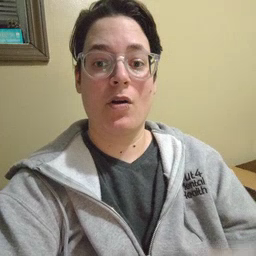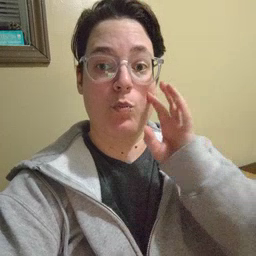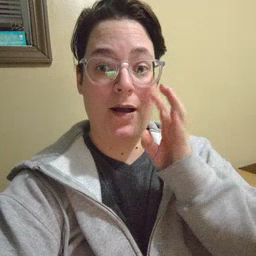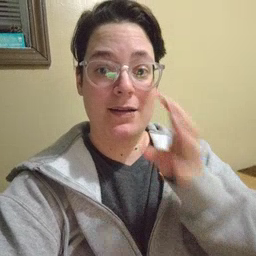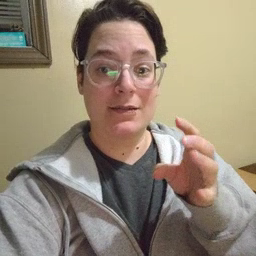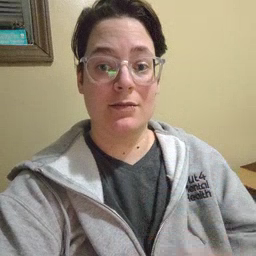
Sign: cry